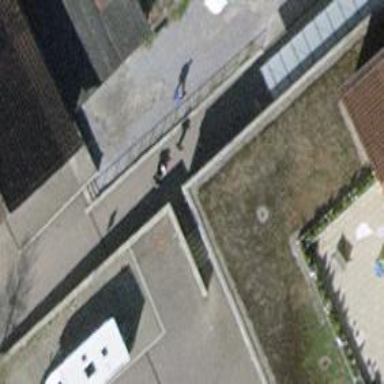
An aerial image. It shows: Concrete steps.